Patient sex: M
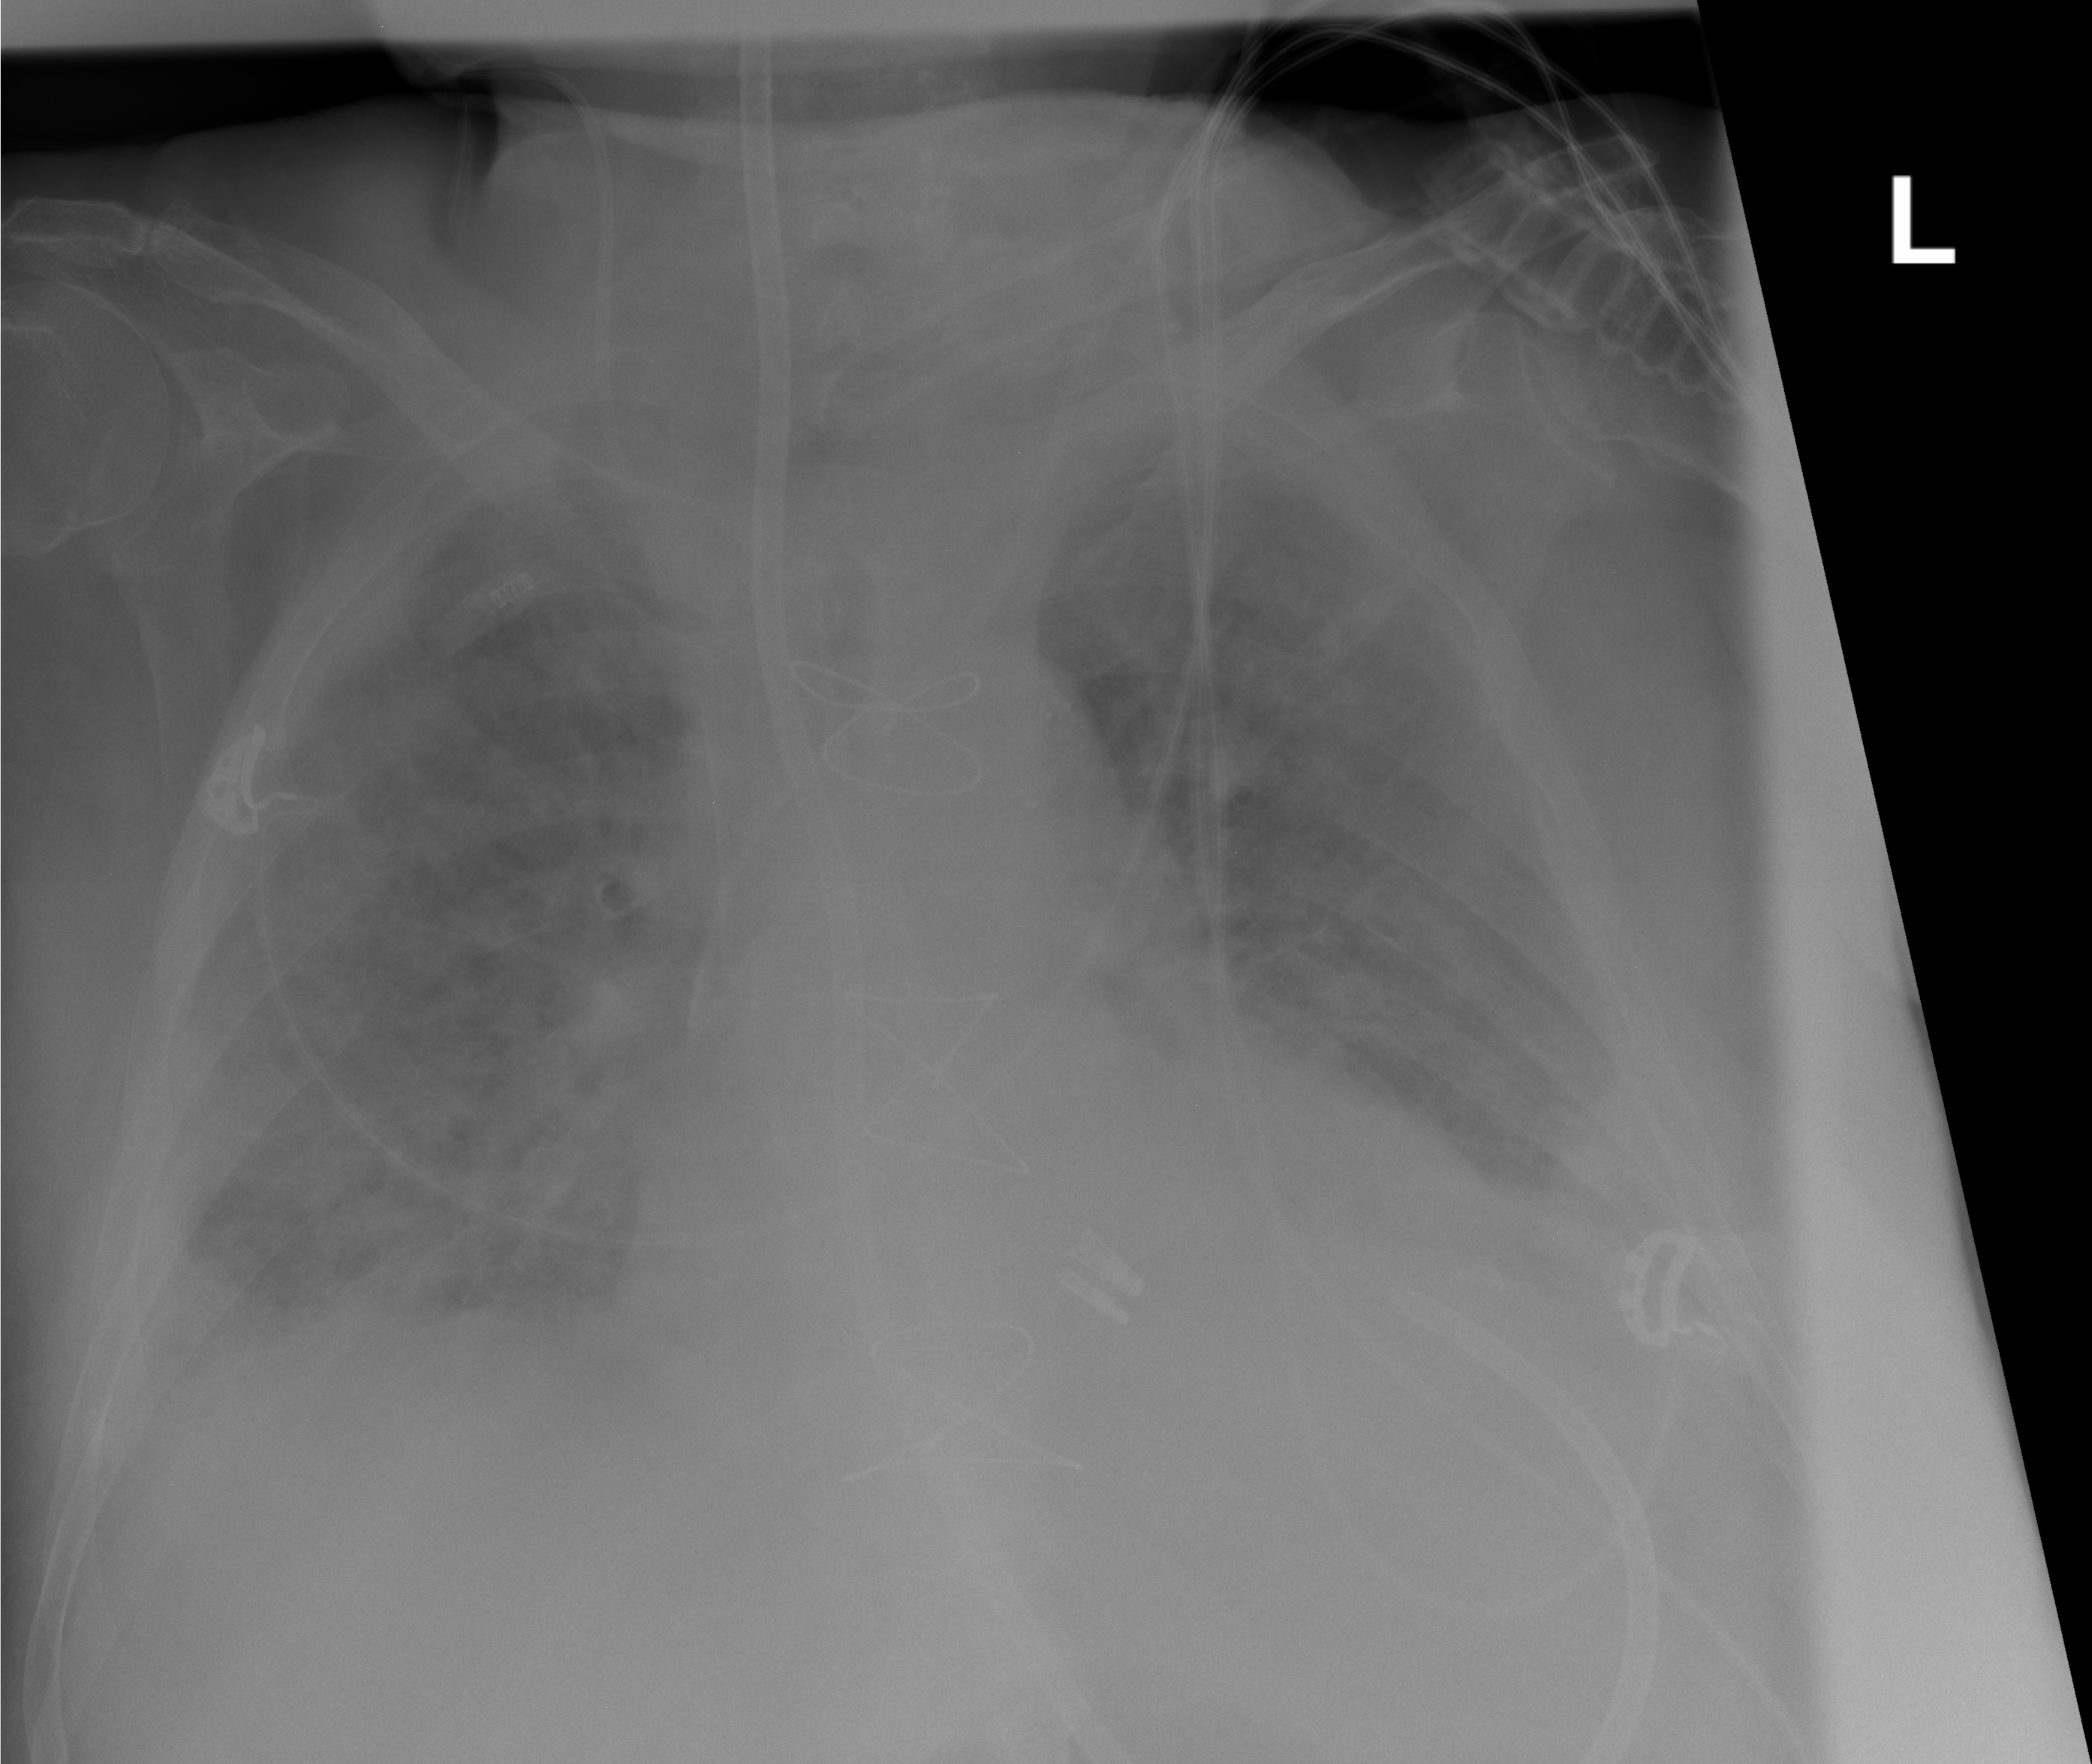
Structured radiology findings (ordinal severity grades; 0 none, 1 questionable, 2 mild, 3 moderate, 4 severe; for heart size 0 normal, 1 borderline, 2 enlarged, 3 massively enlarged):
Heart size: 2
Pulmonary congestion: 3
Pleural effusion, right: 2
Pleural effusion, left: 2
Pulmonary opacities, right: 3
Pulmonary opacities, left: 3
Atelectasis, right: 3
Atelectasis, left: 3